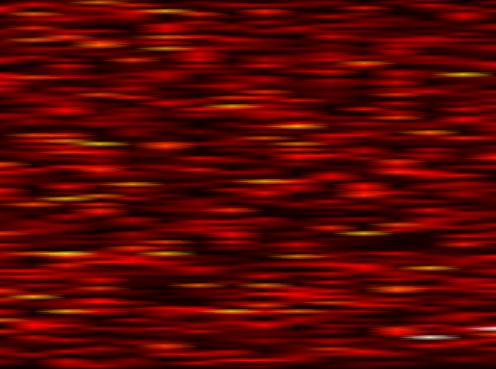
Label: WOLA